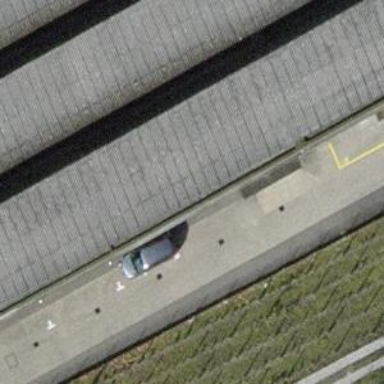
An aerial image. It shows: Parking lane designated for parking.